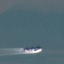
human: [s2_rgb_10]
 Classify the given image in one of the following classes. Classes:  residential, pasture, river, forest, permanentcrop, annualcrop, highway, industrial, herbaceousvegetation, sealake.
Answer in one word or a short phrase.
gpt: SeaLake